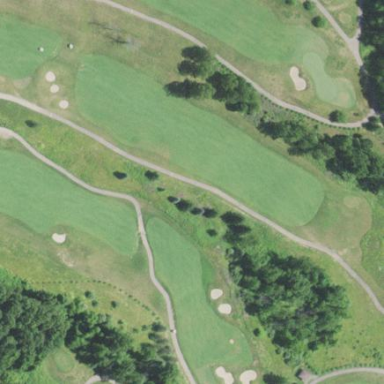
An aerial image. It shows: Golf fairway with grass surface.